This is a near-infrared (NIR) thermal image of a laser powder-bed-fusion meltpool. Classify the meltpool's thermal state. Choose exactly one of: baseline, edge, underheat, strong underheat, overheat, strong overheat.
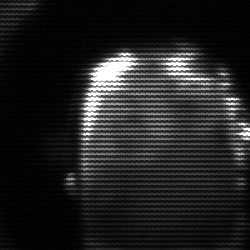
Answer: baseline